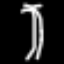
Label: palm tree